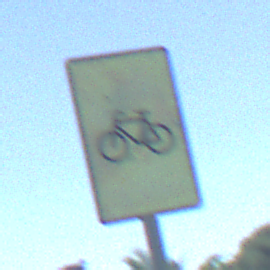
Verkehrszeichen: RadverkehrOhnePfeilsymbol
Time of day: Midday
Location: Outdoor (Nature)
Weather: Clear
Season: Summer
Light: Natural